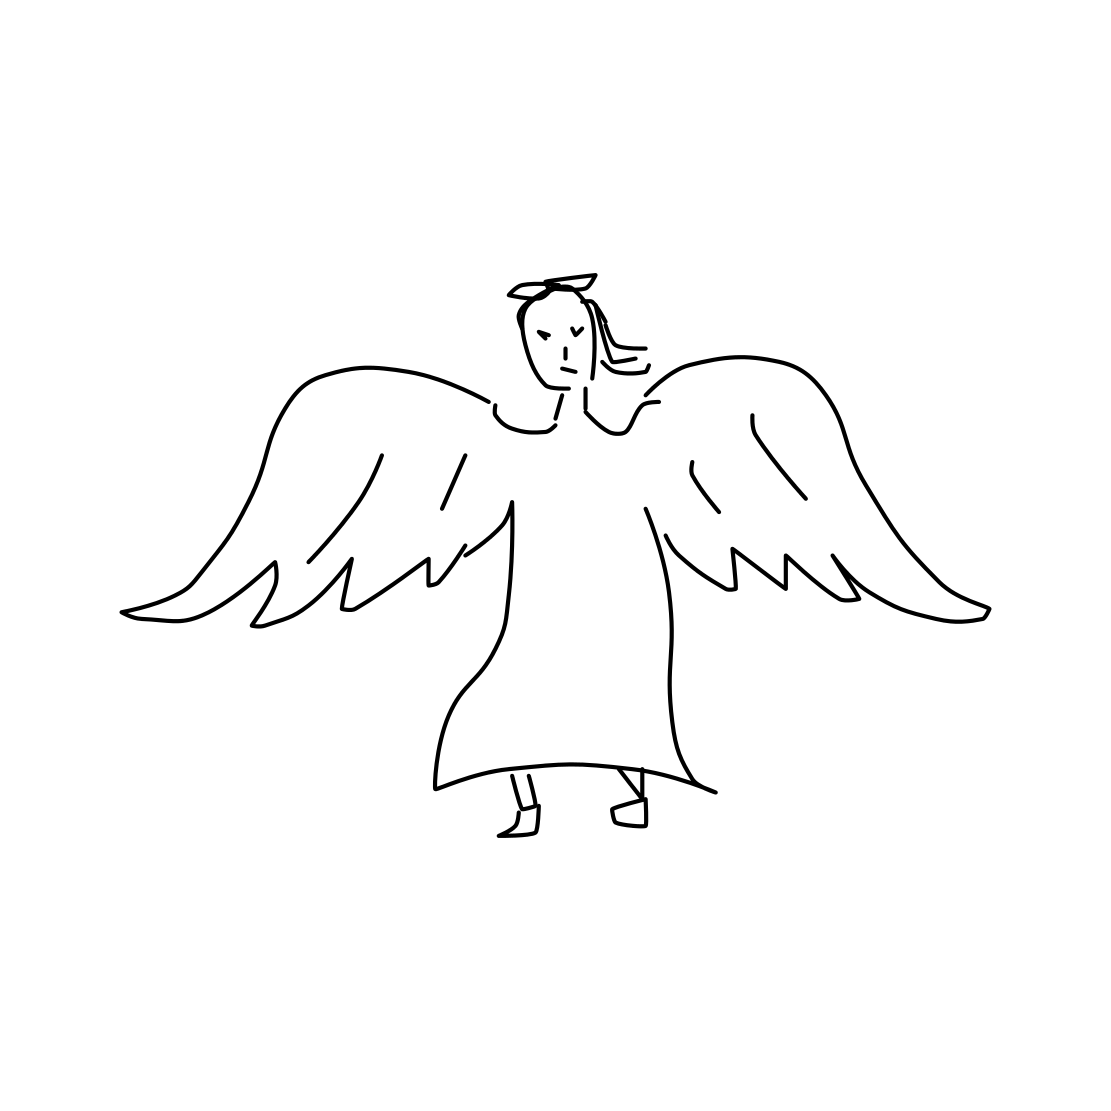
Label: angel